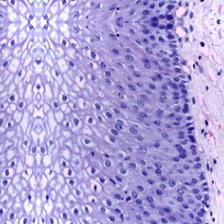
Diagnosis: Normal